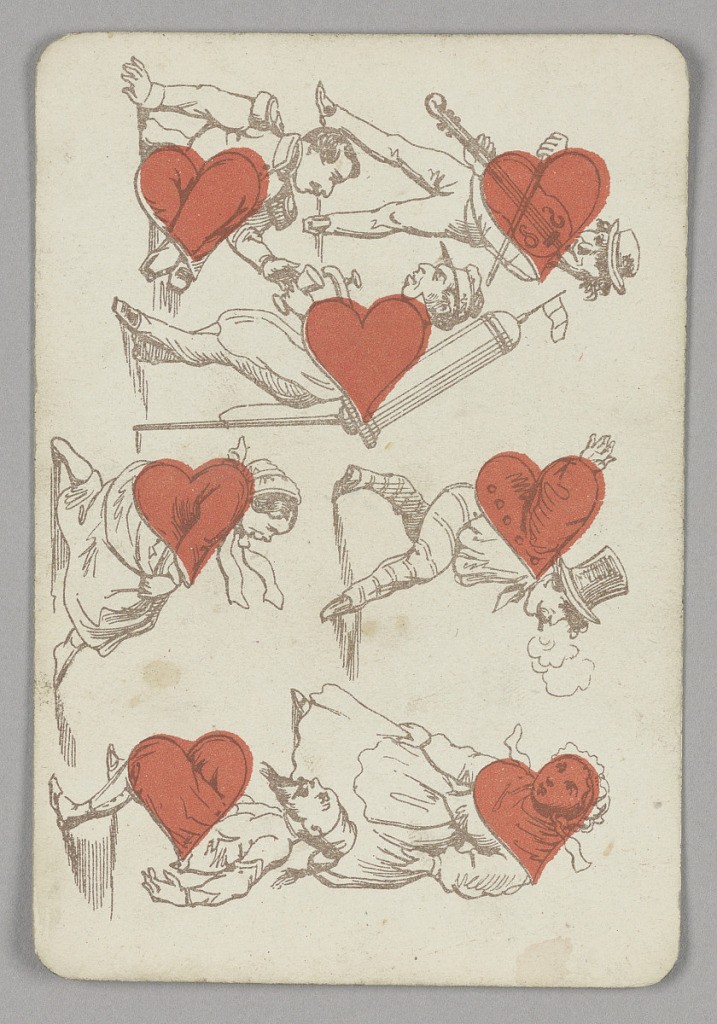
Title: Seven of Hearts
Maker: E. Le Tellier, French, active late 19th century
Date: late 19th century
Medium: Lithograph on paper
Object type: Playing card
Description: Seven of Hearts playing card from a pack of transformation playing cards. Vertically, a figural scene with various people depicted in outline, a red heart incorporated into their physique, each in different ways. At lower left, a man and woman dancing. At upper left, a man with a beverage tank on his back pours a drink for a seated man. At upper right, a man plays the violin. At lower right, a dancing couple, the man smoking, the woman with an angry expression.